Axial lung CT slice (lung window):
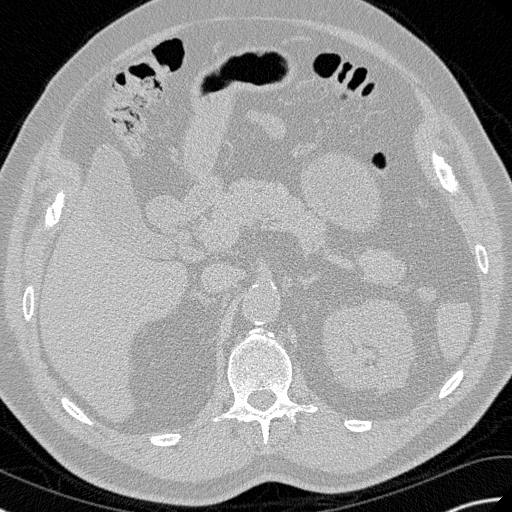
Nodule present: no